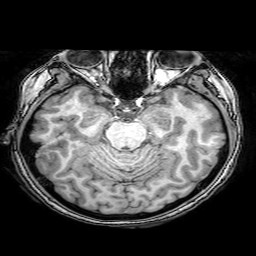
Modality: T1w
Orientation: coronal
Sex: female
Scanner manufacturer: philips
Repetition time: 0.008118 s
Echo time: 0.00372 s